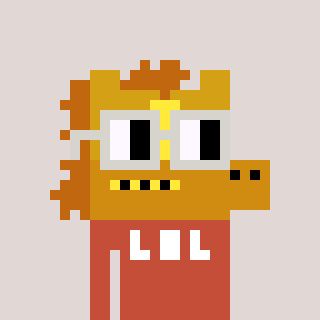
a pixel art character with square light gray glasses, a yellow horse-shaped head and a rust-colored body on a warm background